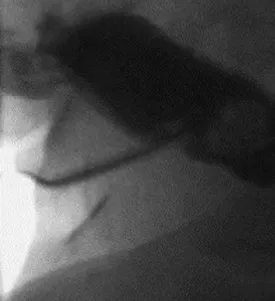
Distal colostogram following failed posterior sagittal anorectoplasty for rectovestibular fistula.
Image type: radiology (x_ray)